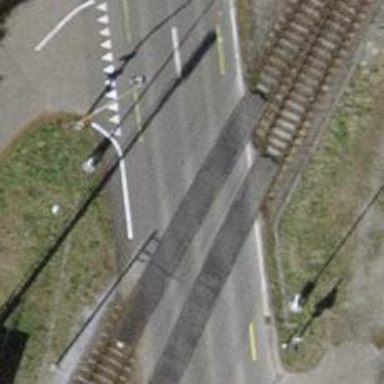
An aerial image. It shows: Level crossing with double half barrier.